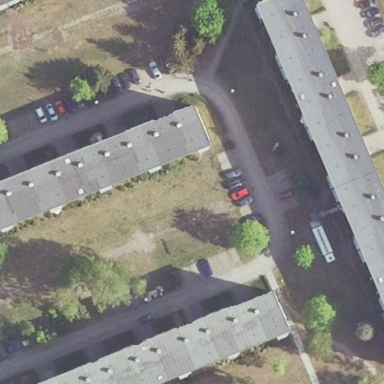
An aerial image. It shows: Image showing building with apartments.